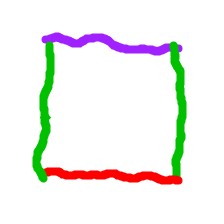
Shape: square